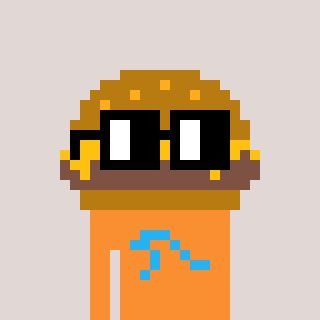
a pixel art character with square black glasses, a burger-shaped head and a orange-colored body on a warm background